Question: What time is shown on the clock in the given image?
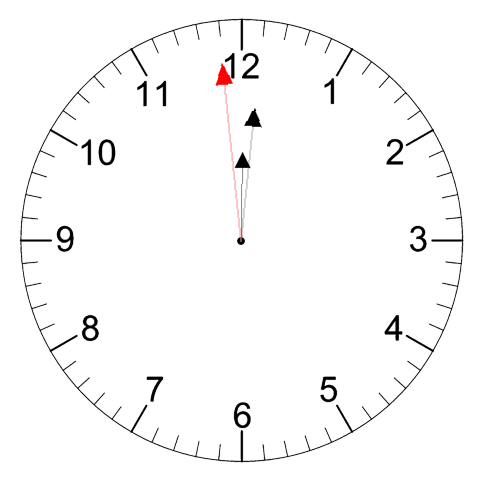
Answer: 12:00:59